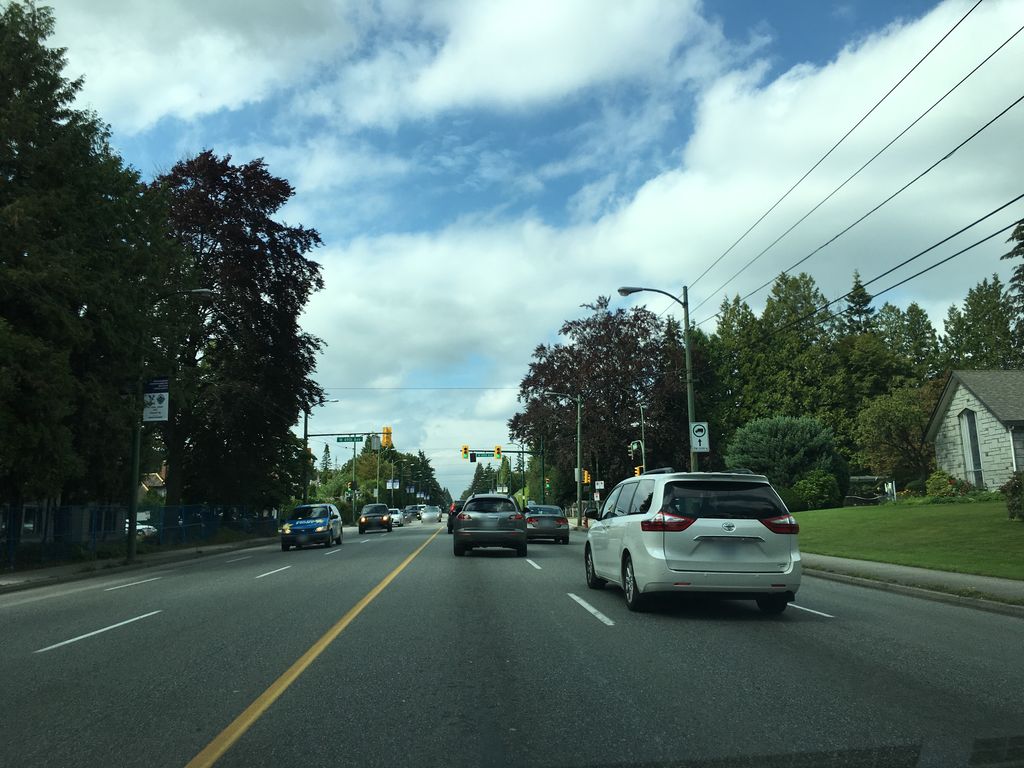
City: vancouver